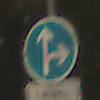
Verkehrszeichen: VorgeschriebeneFahrtrichtungGeradeausOderRechts
Zusatzzeichen unten: BesondereFahrzeugeUndTransportgueter2
Umgebung: Outdoor, Urban
Tageszeit: MorningAfternoon
Wetter: PartlyCloudy
Licht: Natural
Jahreszeit: NotSpecified
Kontrast: LowContrast